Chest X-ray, PA view. Patient: 61 years old, sex M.
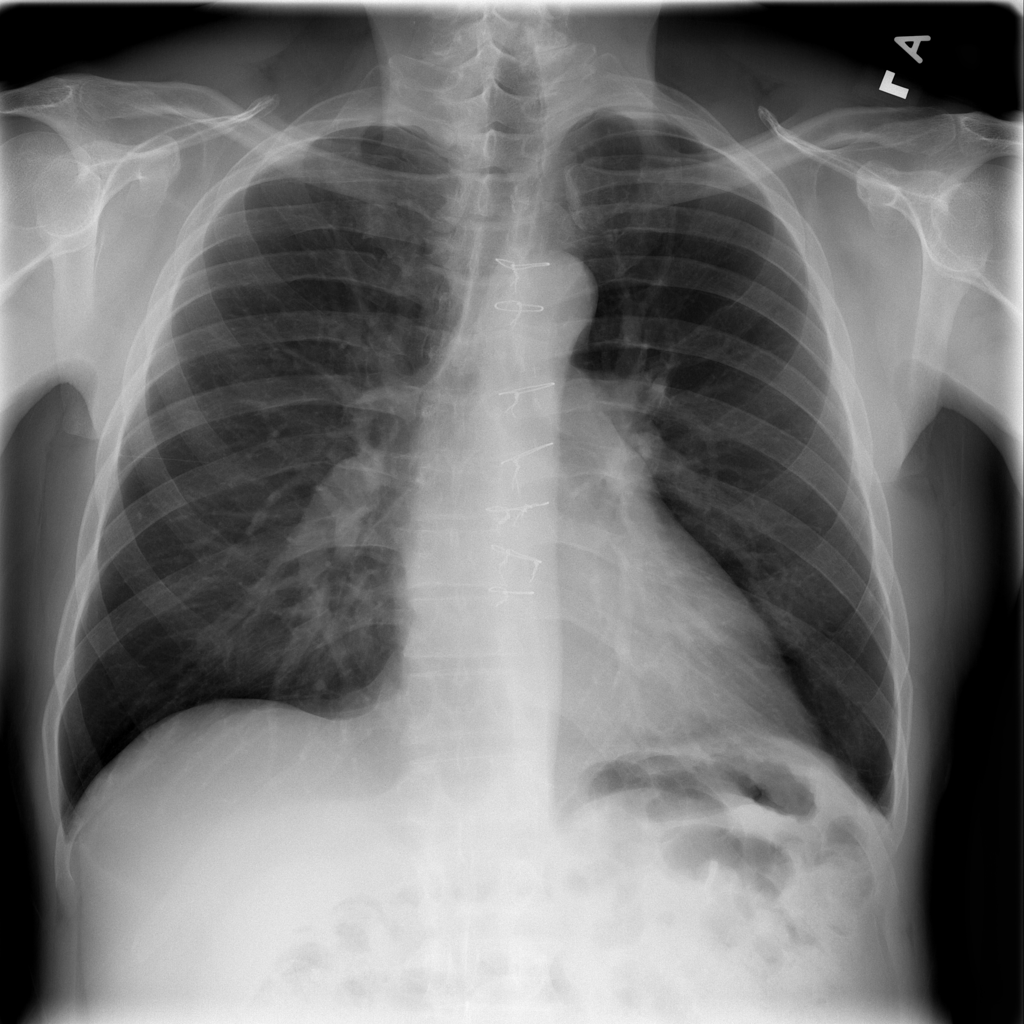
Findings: No Finding